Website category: sports
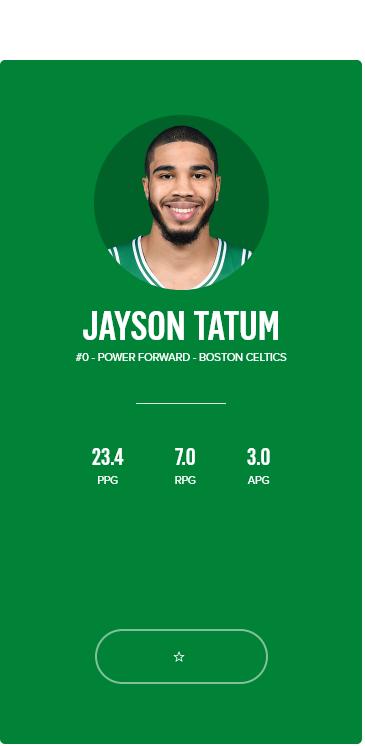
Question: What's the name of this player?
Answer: JAYSON TATUM

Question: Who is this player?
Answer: JAYSON TATUM

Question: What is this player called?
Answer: JAYSON TATUM

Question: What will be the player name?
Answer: JAYSON TATUM

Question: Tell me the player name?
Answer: JAYSON TATUM

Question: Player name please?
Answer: JAYSON TATUM

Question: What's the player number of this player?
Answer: #0

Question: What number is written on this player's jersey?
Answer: #0

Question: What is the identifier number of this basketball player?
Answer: #0

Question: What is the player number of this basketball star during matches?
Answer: #0

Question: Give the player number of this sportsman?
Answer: #0

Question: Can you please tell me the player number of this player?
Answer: #0

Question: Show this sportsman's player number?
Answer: #0

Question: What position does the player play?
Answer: POWER FORWARD

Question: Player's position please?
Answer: POWER FORWARD

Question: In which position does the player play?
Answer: POWER FORWARD

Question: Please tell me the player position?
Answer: POWER FORWARD

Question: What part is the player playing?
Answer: POWER FORWARD

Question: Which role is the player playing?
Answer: POWER FORWARD

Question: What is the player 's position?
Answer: POWER FORWARD

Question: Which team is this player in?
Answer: BOSTON CELTICS

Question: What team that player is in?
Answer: BOSTON CELTICS

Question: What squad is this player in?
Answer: BOSTON CELTICS

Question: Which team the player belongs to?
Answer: BOSTON CELTICS

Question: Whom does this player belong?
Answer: BOSTON CELTICS

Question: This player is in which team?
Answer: BOSTON CELTICS

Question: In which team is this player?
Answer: BOSTON CELTICS

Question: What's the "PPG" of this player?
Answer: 23.4

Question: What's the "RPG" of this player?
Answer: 7.0

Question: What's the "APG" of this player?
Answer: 3.0

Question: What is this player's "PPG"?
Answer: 23.4

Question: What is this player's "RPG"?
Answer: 7.0

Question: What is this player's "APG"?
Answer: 3.0

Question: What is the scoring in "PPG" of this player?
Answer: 23.4

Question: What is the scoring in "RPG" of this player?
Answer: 7.0

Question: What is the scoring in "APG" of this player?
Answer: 3.0

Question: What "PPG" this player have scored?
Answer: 23.4

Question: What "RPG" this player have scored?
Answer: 7.0

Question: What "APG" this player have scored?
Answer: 3.0

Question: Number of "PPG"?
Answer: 23.4

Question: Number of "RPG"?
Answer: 7.0

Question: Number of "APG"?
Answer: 3.0

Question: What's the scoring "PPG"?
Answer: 23.4

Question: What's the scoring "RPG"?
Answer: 7.0

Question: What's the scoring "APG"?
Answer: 3.0